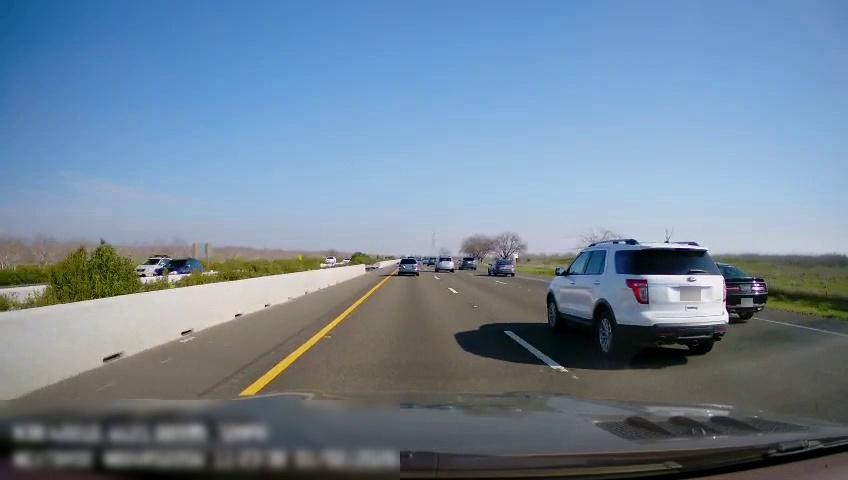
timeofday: Day
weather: Sunny
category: Drivable Space
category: Vehicles | Car
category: Vehicles | SUV
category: Vehicles | Car
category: Vehicles | Car
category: Vehicles | SUV
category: Vehicles | SUV
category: Vehicles | SUV
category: Vehicles | SUV
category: Vehicles | SUV
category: Vehicles | SUV
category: Lanes | Current Lane
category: Lanes | Current Lane
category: Lanes | Alternate Lane
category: Lanes | Alternate Lane